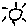
Label: sun